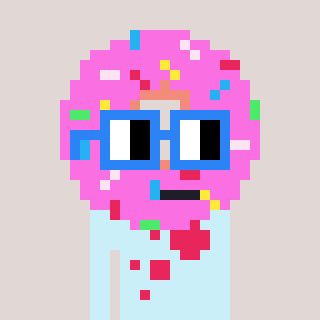
a pixel art character with square blue glasses, a doughnut-shaped head and a cold-colored body on a warm background